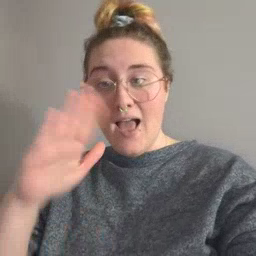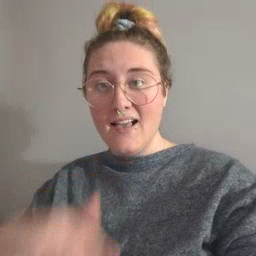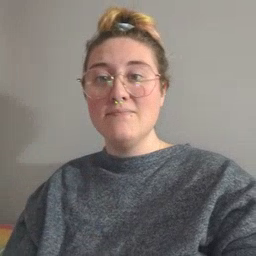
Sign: on